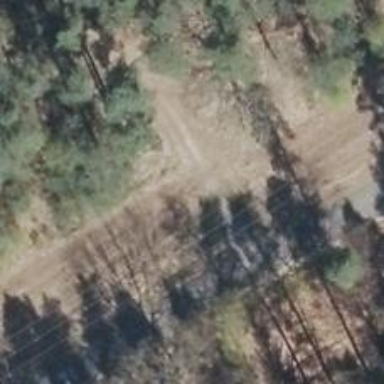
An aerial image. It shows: Well-maintained track road with grade 1 tracktype.